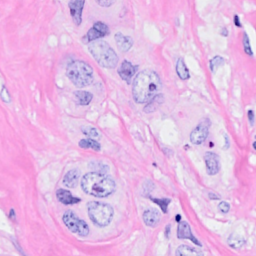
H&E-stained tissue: Breast